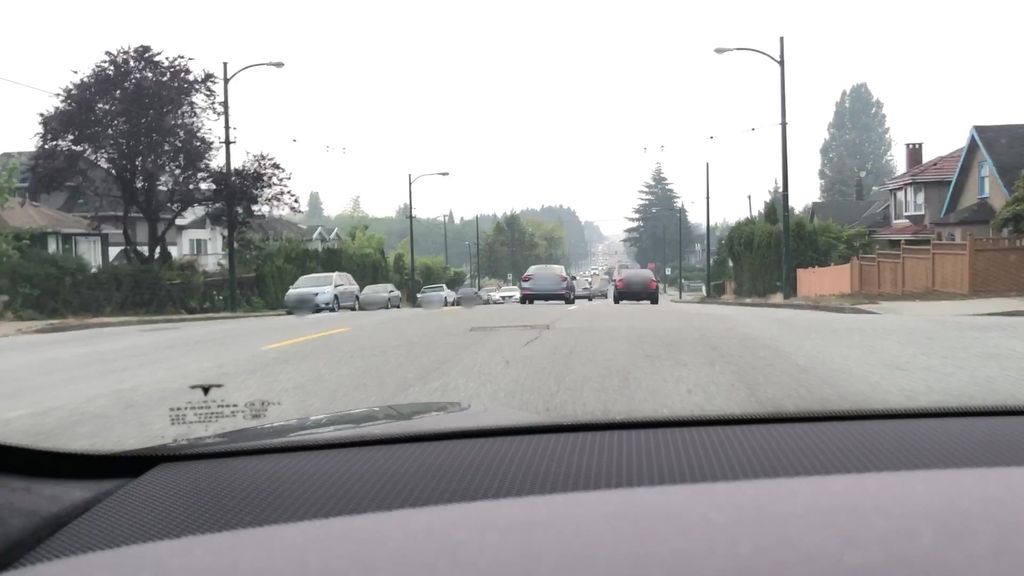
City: vancouver